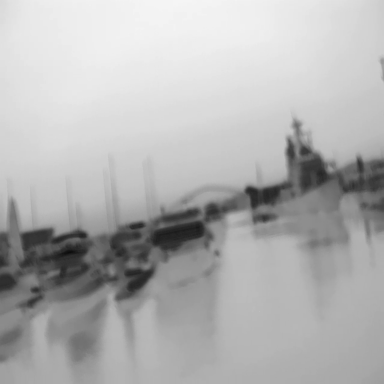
There are three canoes in the infrared image.